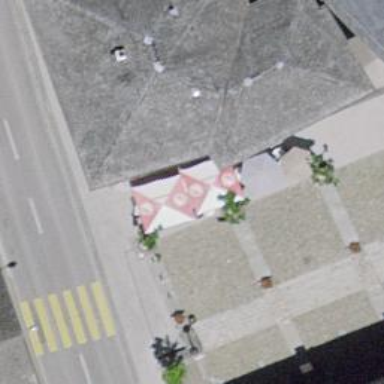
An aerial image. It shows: Restaurant.